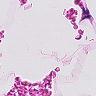
Metastatic tissue present: no